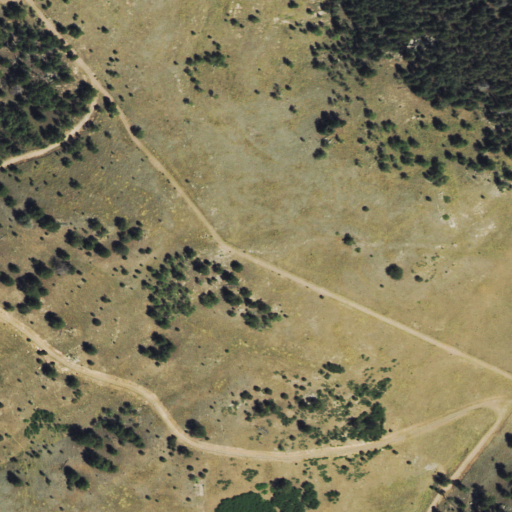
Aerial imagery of ridge(s) in Colorado named Cap Rock Ridge containing grassland, evergreen forest, and shrub